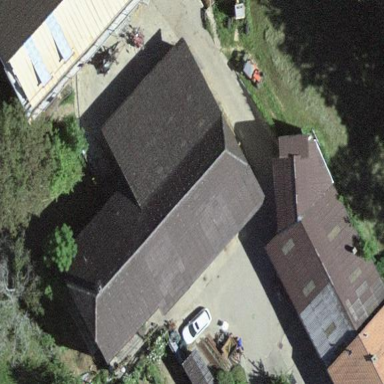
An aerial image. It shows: Farmyard area.